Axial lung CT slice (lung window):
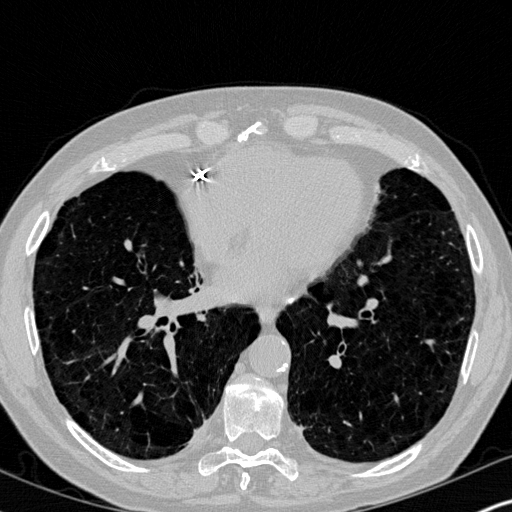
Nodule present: no